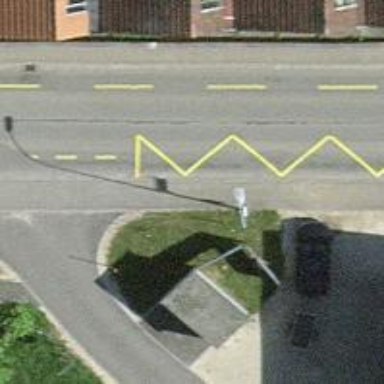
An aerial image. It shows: Bus stop with platform for public transport.